Question: What is the result of this measurement?
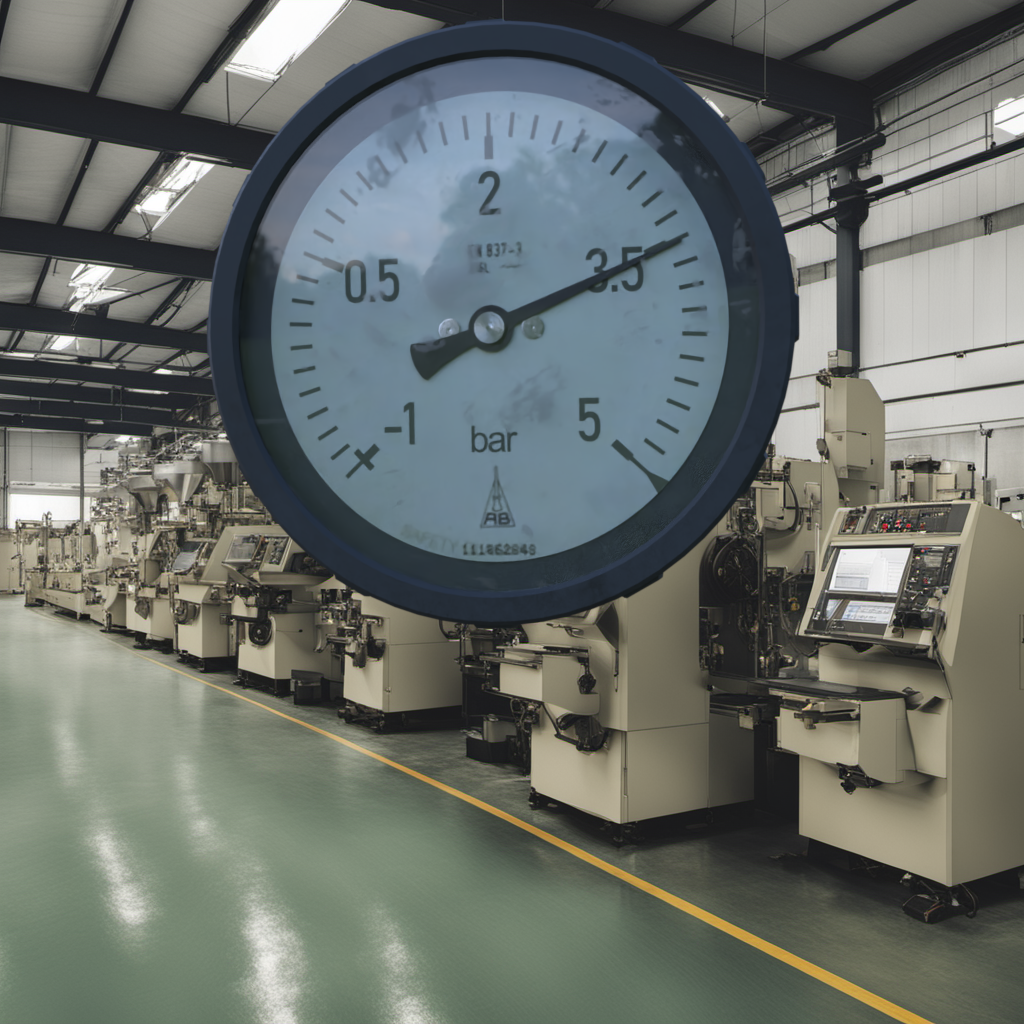
Answer: The result is 3.53
Question: What is the value range of this measurement?
Answer: The range is from -1 to 5
Question: What is the minimum and maximum value of this measurement?
Answer: The minimum value is -1 and the maximum value is 5